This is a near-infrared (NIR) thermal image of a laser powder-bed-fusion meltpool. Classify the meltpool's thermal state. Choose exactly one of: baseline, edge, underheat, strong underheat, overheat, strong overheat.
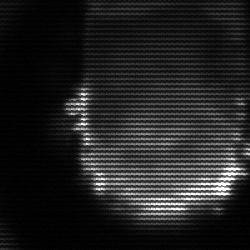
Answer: baseline